Interaction volume radius: 10 \u00c5
Interaction volume height: 10 \u00c5
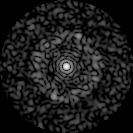
Disorder parameter: 0.8398